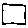
Label: square